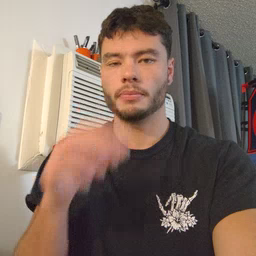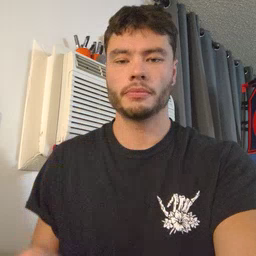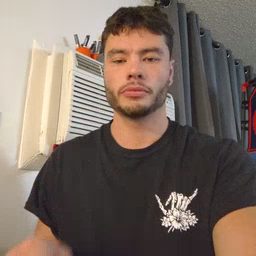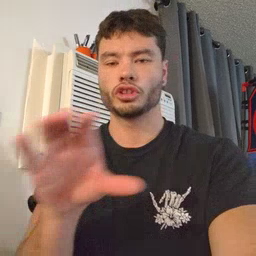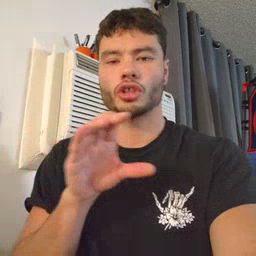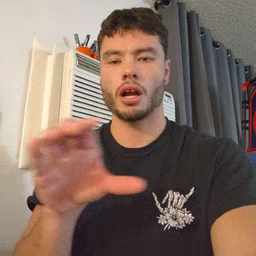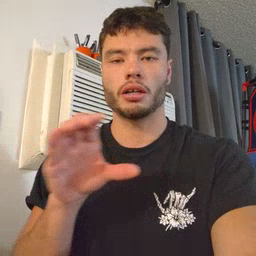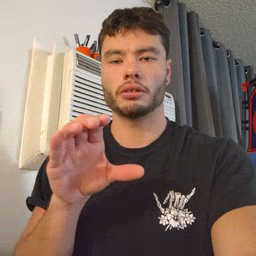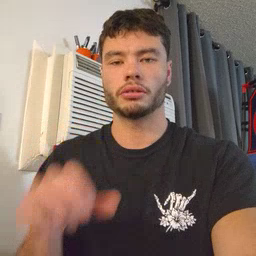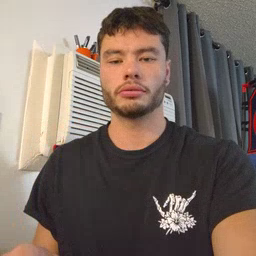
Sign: chocolate